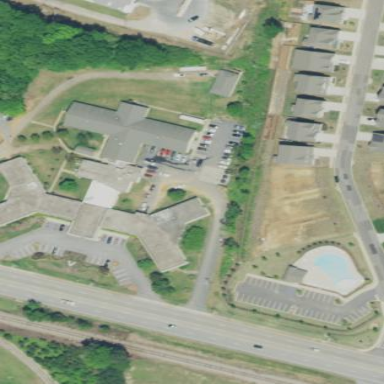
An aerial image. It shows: Building that serves as nursing home.